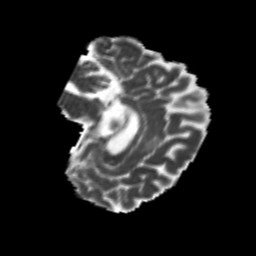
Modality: MD
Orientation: sagittal
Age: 24
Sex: male
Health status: healthy
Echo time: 0.074 s